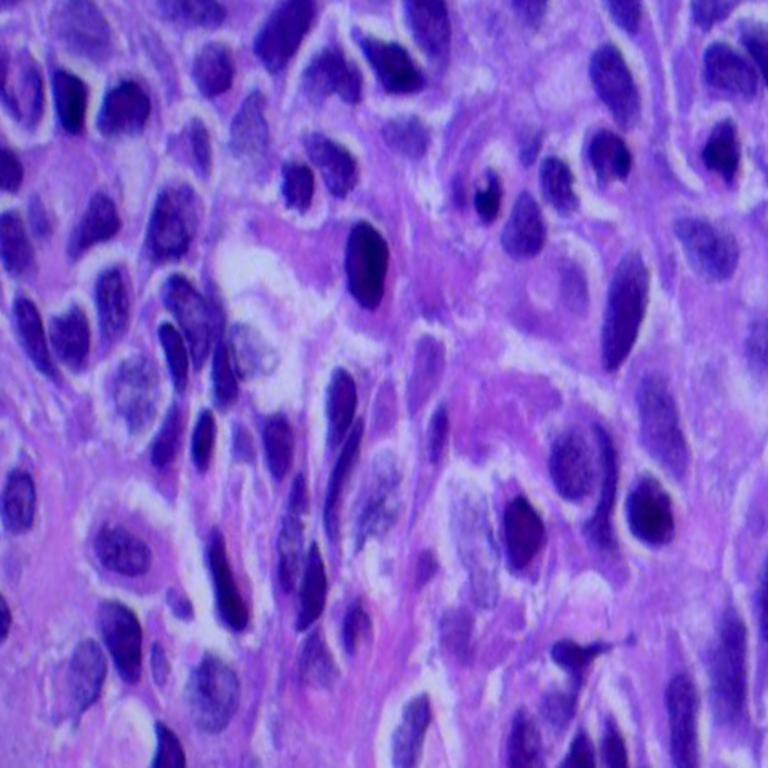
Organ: lung
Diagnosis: squamous carcinomas